Question: I'm trying to visualize a data set and I'm stuck pretty early in the process because I don't understand the logic of matplotlib.
The data is kept in two 2d tables of the same format:
'''
>>> data1
array([[ 1. , 1.384 ],
[ 2. , 3.65218531],
[ 3. , 3.<PHONE>],
[ 1. , 2.34513543],
[ 2. , 3.43223443],
[ 3. , 1.23333255],
...
>>> data2
...
'''
I want to visualize these tables in the same plot. The 'data1' table has many more rows than 'data2', so my idea is to display 'data1' with column-wise histograms and 'data2' with points like this:

I know how to make 1D histograms of data, and I know how to make scatterplots, but how do I get colored bins and overlay them with the scatterplots in the right positions?
Edit:
Example code:
'''
import pylab
import numpy
import matplotlib.pyplot as plt
fig = plt.figure()
data1 = numpy.array([[1,1.5],[2,1.7],[3,1.8],[1,1.2],[2,1.8],[3,2.2]])
data2 = numpy.array([[1,2.1],[2,1.3],[3,1.4],[1,1.1],[2,1.9],[3,2.25]])
plt.scatter(data1[:,0], data1[:,1])
plt.scatter(data2[:,0], data2[:,1], color="red")
plt.show()
'''
In the real code the 'data1' array contains so many entries that it becomes a mess. Hence the wish for a 'histogram'.
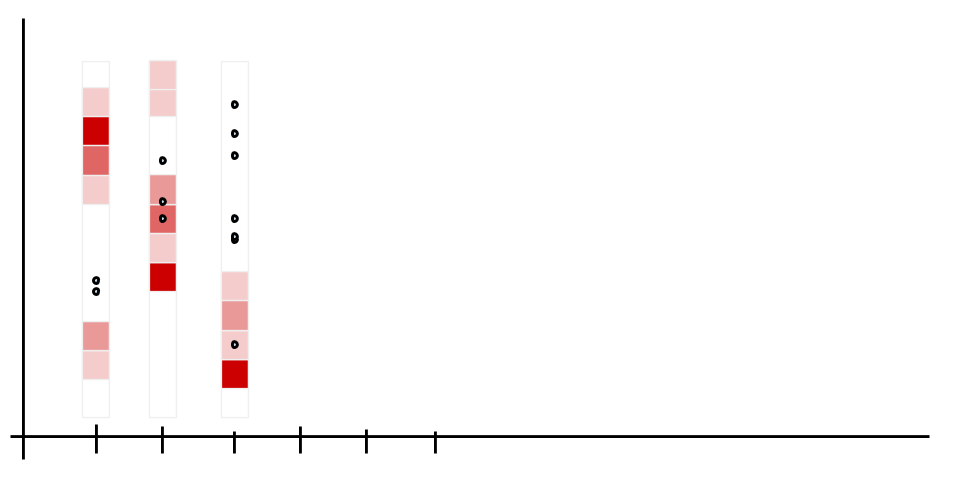
Answer: I think you want to do something like this:
'''
w = .2
bins = np.linspace(-4, 4, 11, endpoint=True)
fig, ax = plt.subplots()
for j in range(1, 15):
tt = randn(50)
nn, _bins = np.histogram(tt, bins)
# don't use scatter unless you need to change the size or color of the markers
ax.plot(j*np.ones_like(tt), tt, 'r.')
ax.imshow(nn.reshape(-1, 1)[::-1], extent=[j-w, j+w, -4, 4], cmap='Blues', aspect='auto', interpolation='none')
ax.set_xlim([0, 15])
ax.set_ylim([-4, 4])
'''
It might be better to draw each bin as a 'Rectangle'.
You probably also want to use the 'vmax' and 'vmin' kwargs for 'imshow' so that the colors have the same meaning between columns.